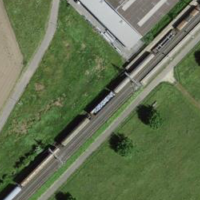
EUNIS habitat code: 52
Species observed at this site:
Pieris rapae